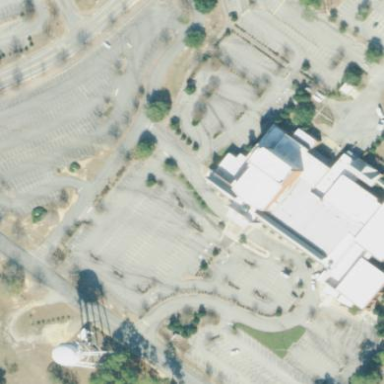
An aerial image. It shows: Paved parking area.